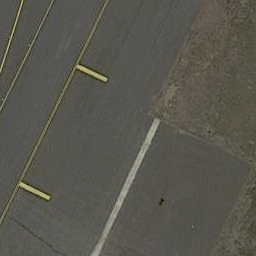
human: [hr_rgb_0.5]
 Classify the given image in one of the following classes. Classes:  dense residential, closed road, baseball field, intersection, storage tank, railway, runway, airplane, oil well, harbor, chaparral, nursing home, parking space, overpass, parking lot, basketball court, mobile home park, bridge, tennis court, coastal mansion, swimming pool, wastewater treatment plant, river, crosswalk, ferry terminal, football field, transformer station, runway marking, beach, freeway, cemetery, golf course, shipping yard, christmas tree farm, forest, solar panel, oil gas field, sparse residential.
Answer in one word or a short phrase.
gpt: runway marking